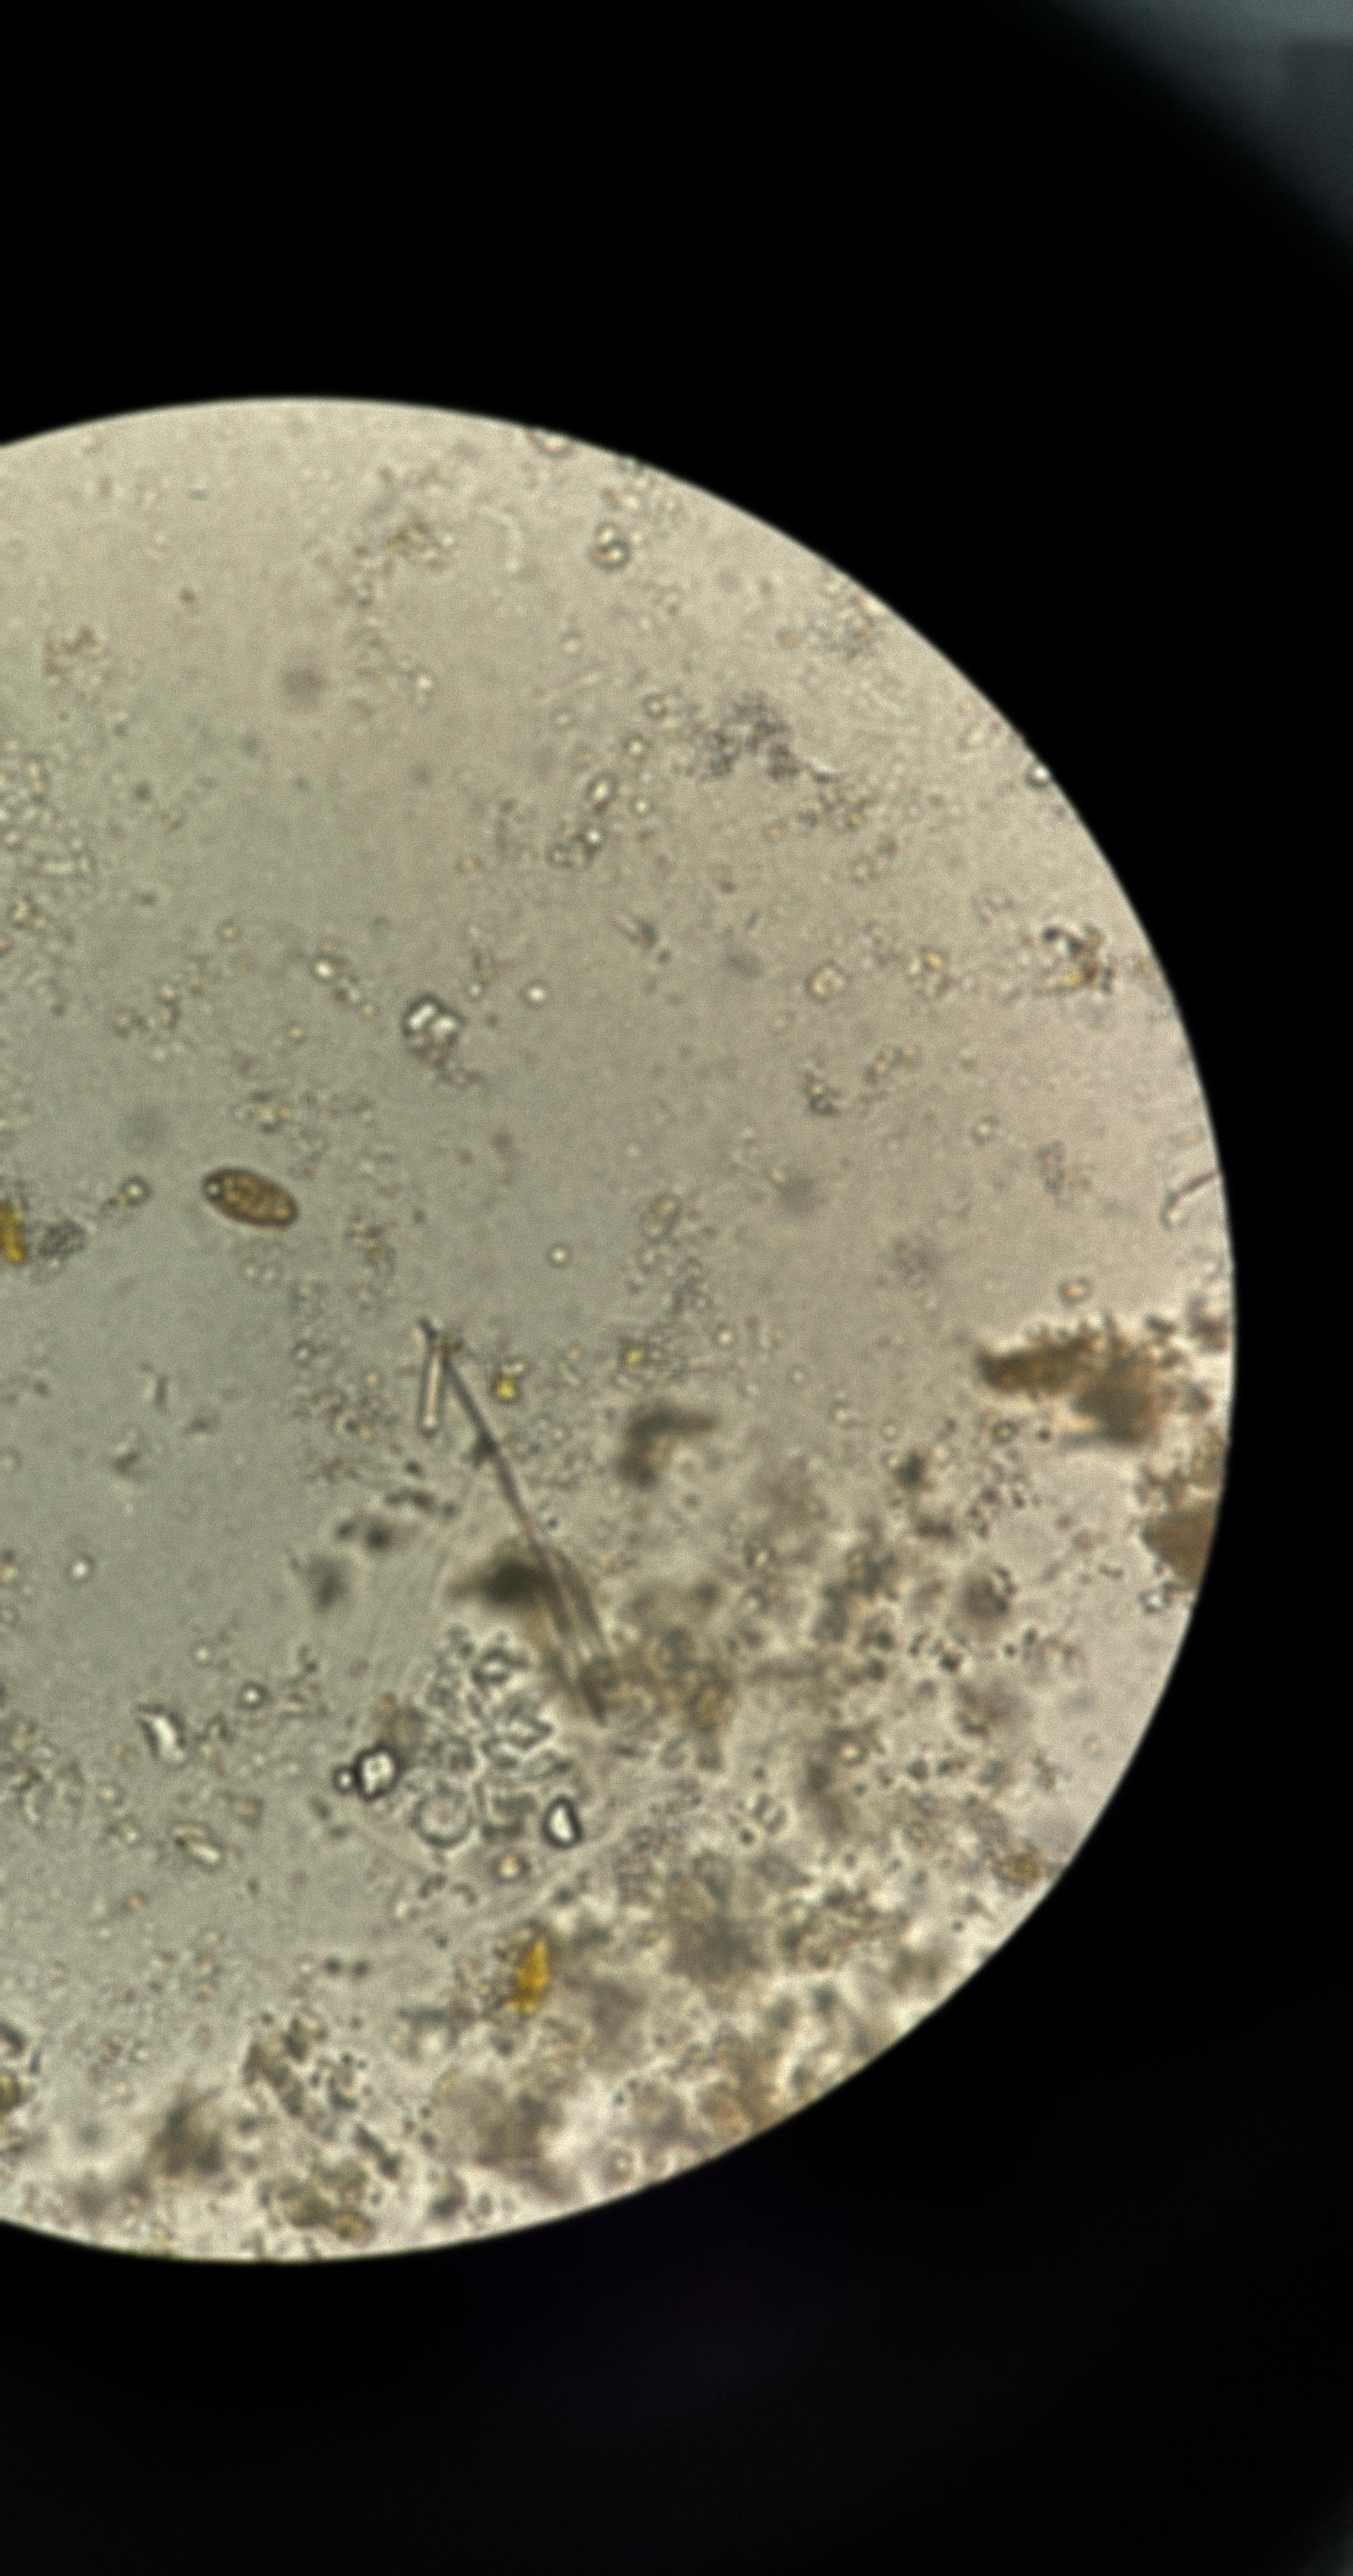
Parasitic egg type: Opisthorchis viverrine